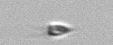
Label: Calciopappus